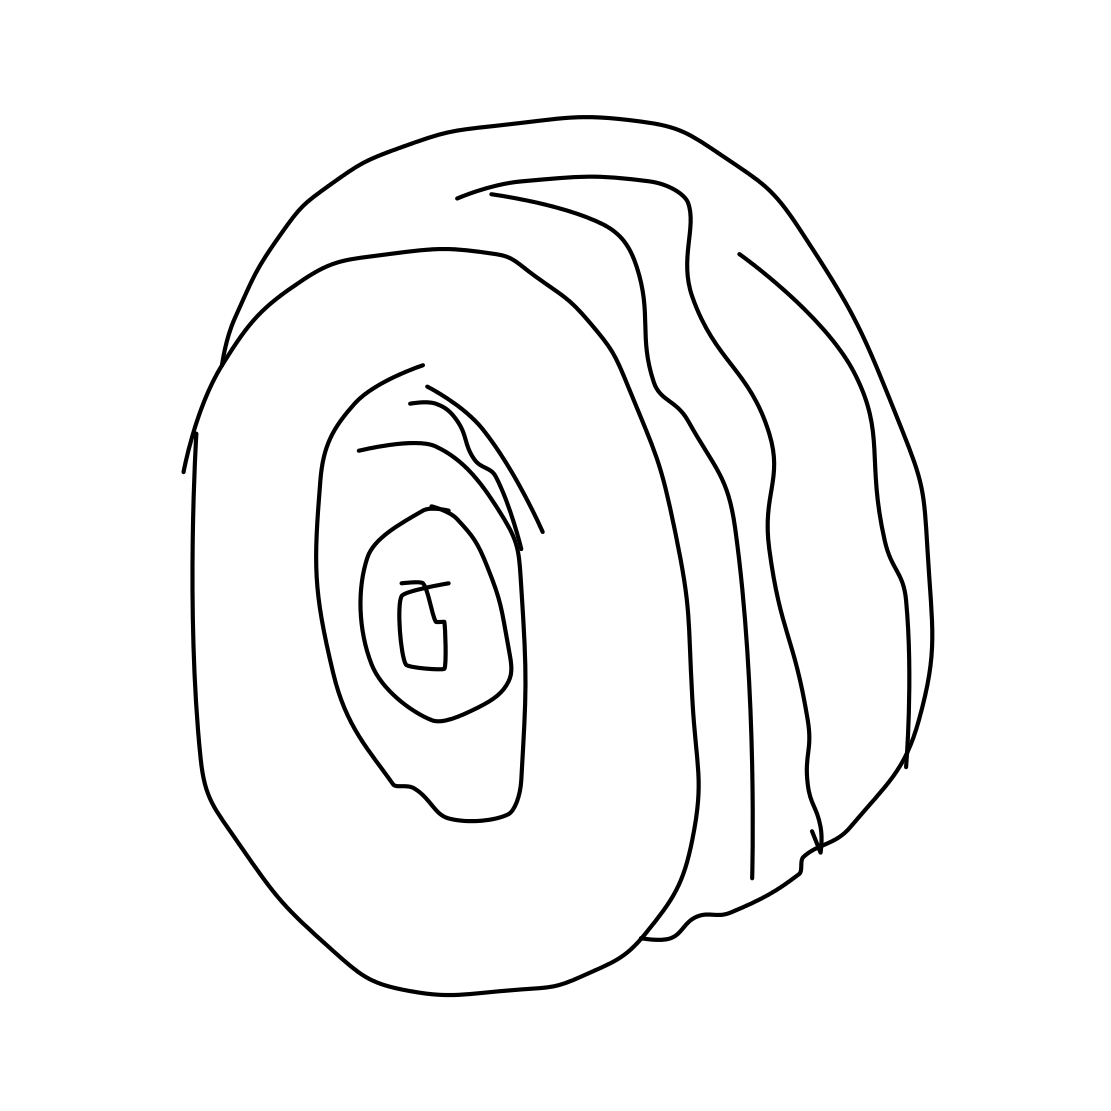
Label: tire